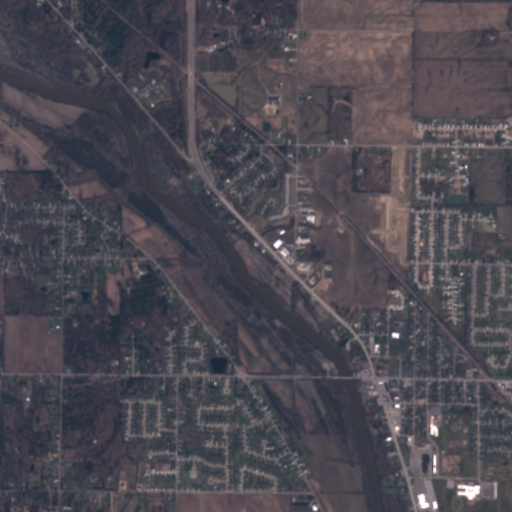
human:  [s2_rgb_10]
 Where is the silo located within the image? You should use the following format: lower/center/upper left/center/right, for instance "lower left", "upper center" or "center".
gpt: The silo is located in the lower right of the image.
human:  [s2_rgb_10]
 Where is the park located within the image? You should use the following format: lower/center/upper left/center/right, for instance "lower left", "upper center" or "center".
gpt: There is no park in the image.